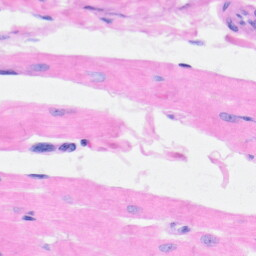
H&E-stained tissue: Heart